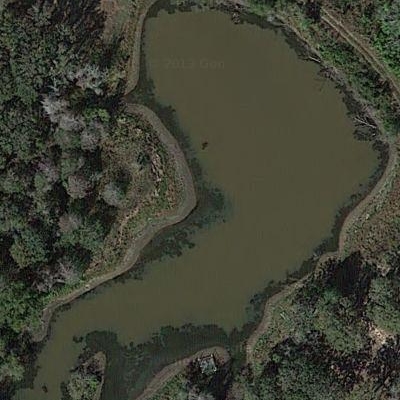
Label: RiverLake